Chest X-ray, AP view. Patient: 46 years old, sex M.
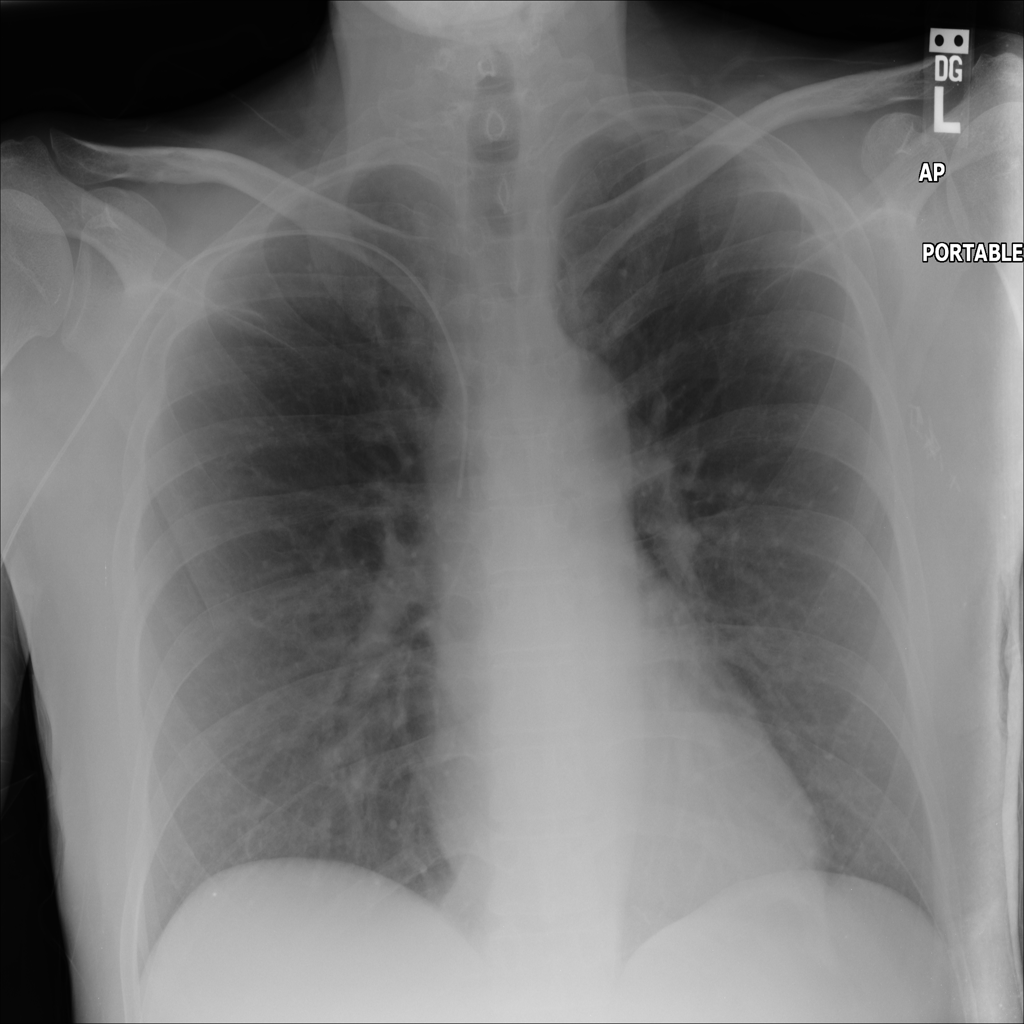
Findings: No Finding